Question: I messed something up. In firebug I select the scipts tab, then click on inline and select the script I would like to step through with some break points. I am reasonably sure I have done this with the script before.
Now after removing and reinstalling firebug, clearing cache etc., scratching my head, when I select any of the scripts, the script briefly shows up and then immediately drops back to the HTML page that includes the script. If I'm quick, when I select the script I can scroll down and when I stop, it scrolls up, on it's own, line by line and when it reaches the top it goes back to the HTML page that has included the script
So from the screenshot, there are some js scripts below (cropped them out, didn't want to share the names). I've tried checking and un-checking inline with now result. I have a feeling it's related to my swiss cheese knowledge of js and web programming.

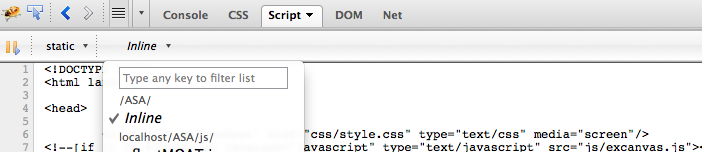
Answer: Im not sure how can further can I assist without having to see the live site or some codes that may point to some explanation. However, here are some tricks that might help.
I use FirefoxAurora that comes with a tab called Changes. or maybe I install the Firebug extension somewhere. I forgot. But googling it up, this may be it <URL>.
The tab looks like the image attached and it will Diff the changes inside a page and then you might have a clue what's going on. It's detect element/attributes changes (not sure about inline script).
P/s: Somehow it doesn't work now, forgot how I've tested before. The url above have more explanation on this. But do check it out. Its been useful to me last time.